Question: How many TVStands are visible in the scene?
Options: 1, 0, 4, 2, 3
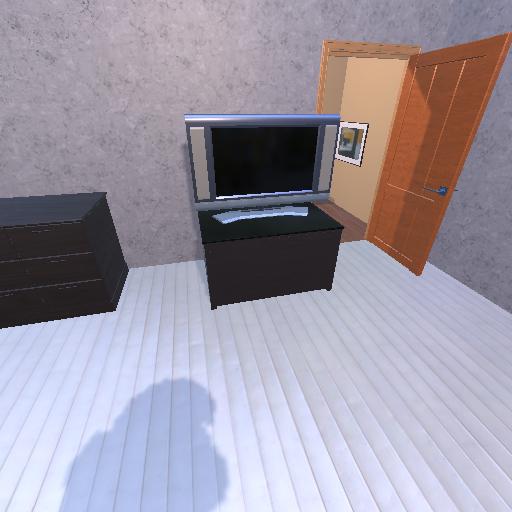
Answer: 1